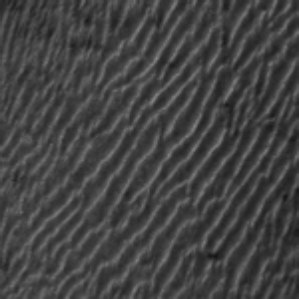
Label: frost